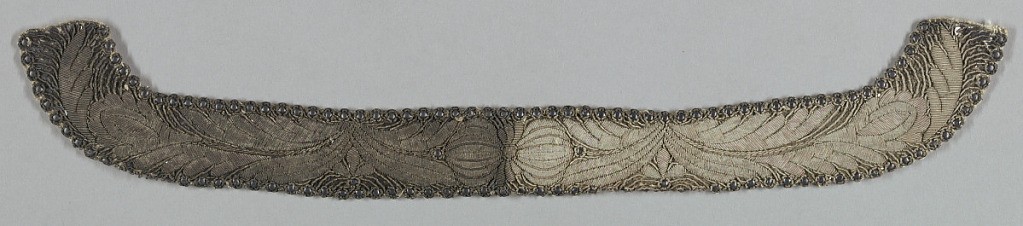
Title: Band
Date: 19th century
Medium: silver thread Technique: embroidery
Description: Shaped band, taken from a cap, heavily embroidered in silver thread with flowers and leaves.